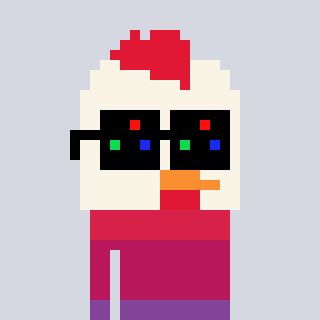
a pixel art character with square black sunglasses, a chicken-shaped head and a redpinkish-colored body on a cool background